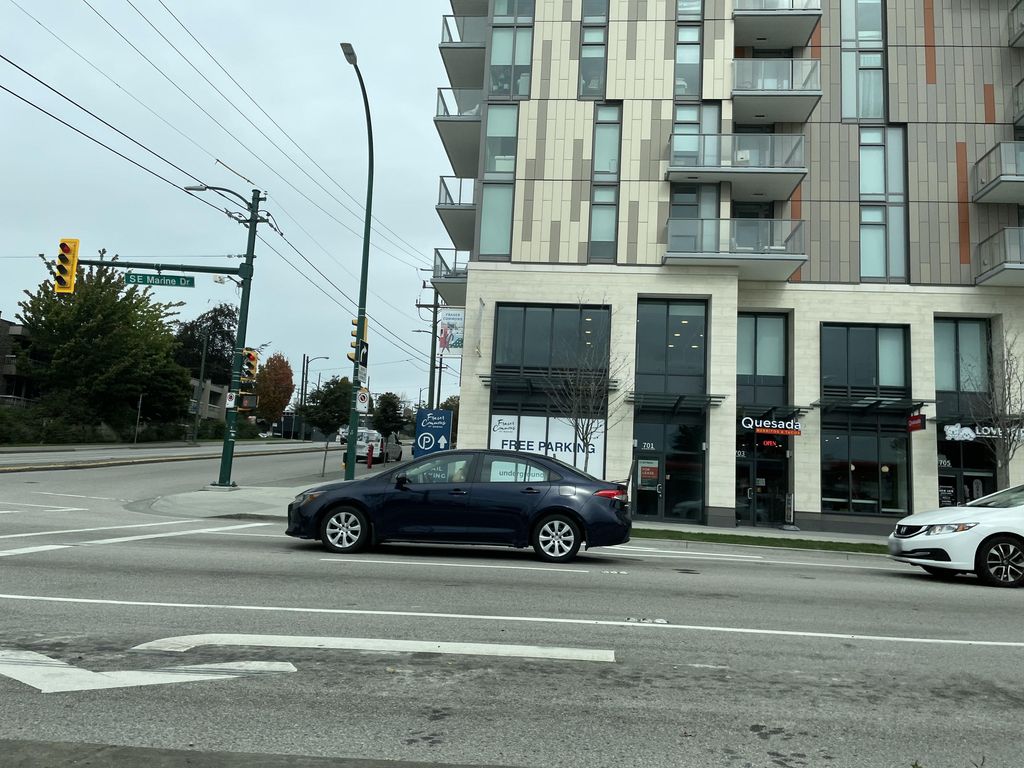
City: vancouver